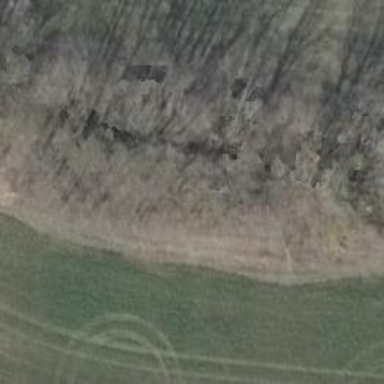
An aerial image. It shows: Row of deciduous broadleaved trees.